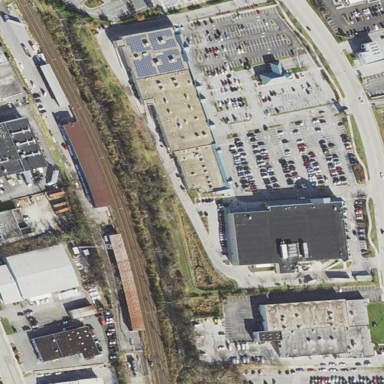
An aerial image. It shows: Retail building.